Interaction volume radius: 10 \u00c5
Interaction volume height: 20 \u00c5
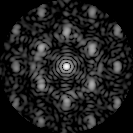
Disorder parameter: 0.5901